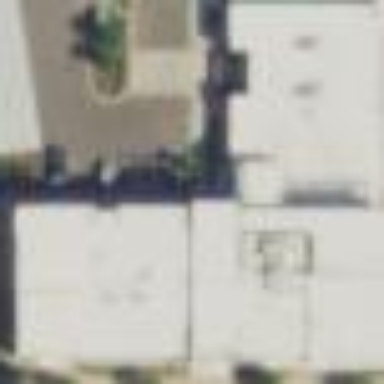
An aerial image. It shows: Commercial building.